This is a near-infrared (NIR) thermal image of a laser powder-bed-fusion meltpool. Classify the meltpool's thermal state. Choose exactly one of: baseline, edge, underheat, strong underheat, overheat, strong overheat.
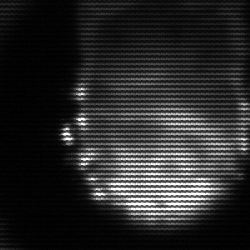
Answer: baseline